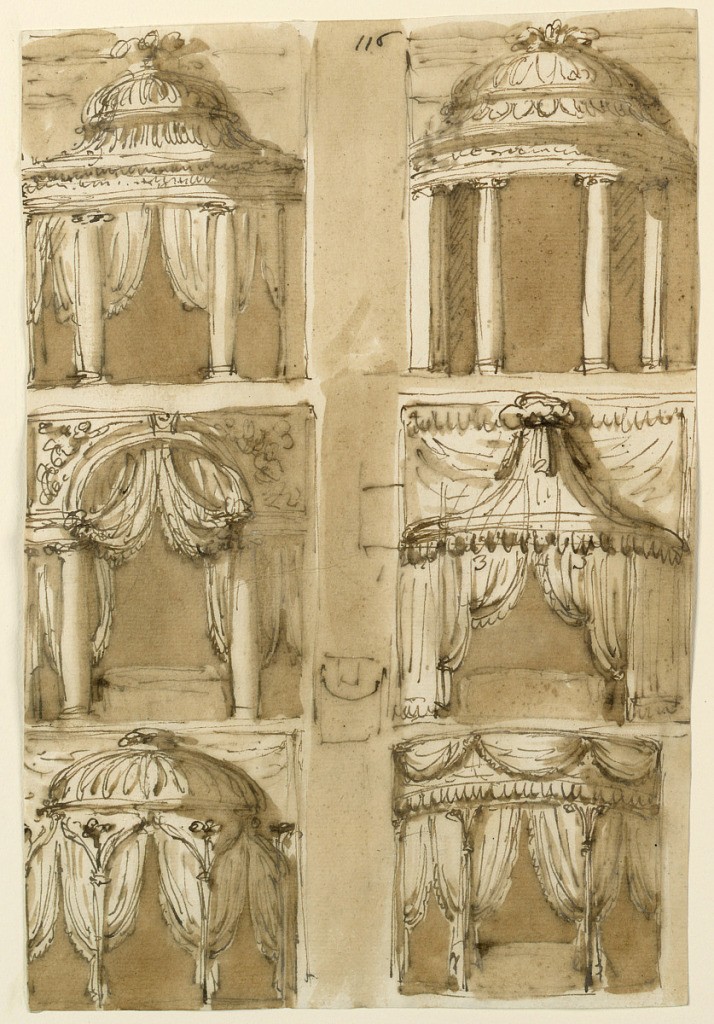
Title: Six Designs for Bedroom Alcoves
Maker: Giuseppe Barberi, Italian, 1746–1809
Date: ca. 1790
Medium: Pen and brown ink, brush and brown wash on off-white laid paper
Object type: Drawing
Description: Upper row: at left, a canopy supported by two Ionic columns with curtains. At right: another canopy, similar, without curtains. Central row: the entrance to the alcove is shaped like an arch, supported by two columns, laterally two open compartments with a straight entablature. Curtains are in each opening. The wall beside the arch is decorated with two flying figures. At right, the canopy is shaped like the front of a tent, with the wall above shaped as in -1693, below left. In the space between the two drawings is a sketched plan of the bedroom and, partly overdrawn by the right drawing, apparently of a house. Lower row: at left, a canopy supported by posts which are connected by pointed arches. Above is a dome over cornices, in front of a curved wall with a drapery. Curtains. At right the upper part of the canopy is a frieze, decorated with festoons and lambrequins. It is supported by two posts with capitals.